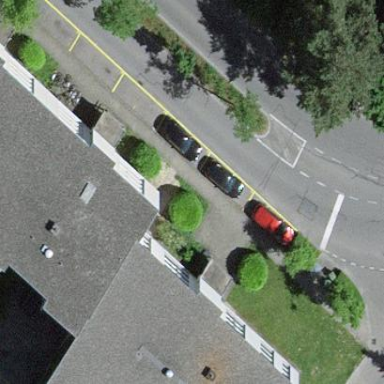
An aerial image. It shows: Residential building.